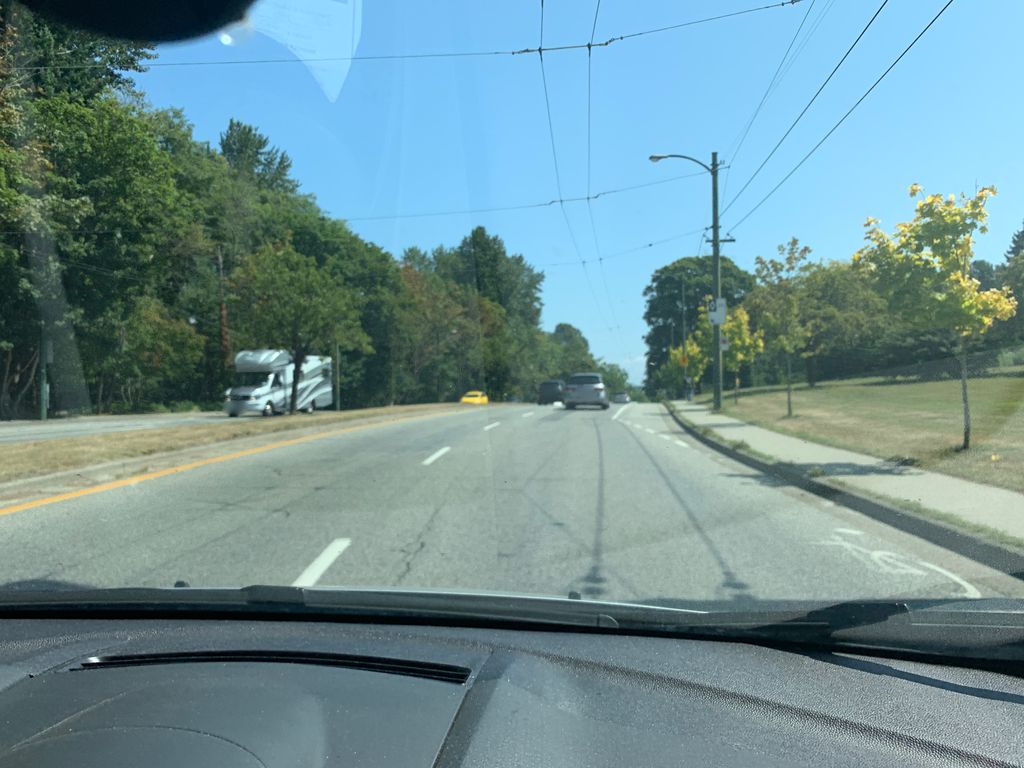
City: vancouver